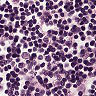
Metastatic tissue present: no